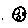
Label: moon